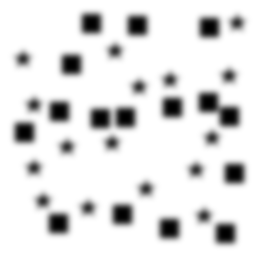
Squares: 16
Triangles: 0
Stars: 16
Total shapes: 32